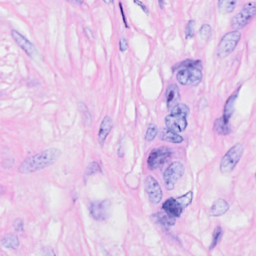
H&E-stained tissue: Breast